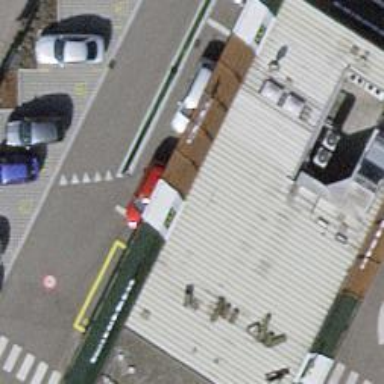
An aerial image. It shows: Fast food restaurant in building.